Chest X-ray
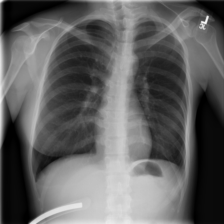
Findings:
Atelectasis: negative
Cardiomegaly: negative
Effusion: negative
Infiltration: negative
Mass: negative
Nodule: negative
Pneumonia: negative
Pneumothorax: negative
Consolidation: negative
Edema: negative
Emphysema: negative
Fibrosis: negative
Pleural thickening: negative
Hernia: negative